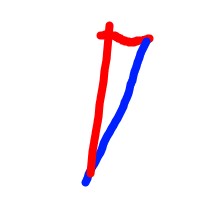
Shape: triangle